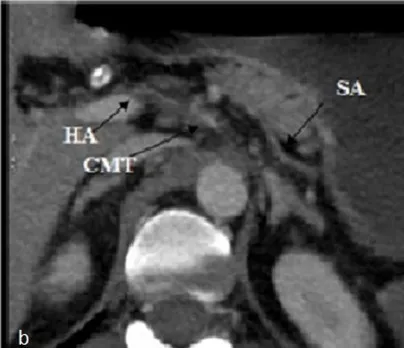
This coeliac trunk gives his three classical branches : hepatic artery (HA) left gastric artery (LGA) and splenic artery (SA).
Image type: radiology (ct)